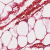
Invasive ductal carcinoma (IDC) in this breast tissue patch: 0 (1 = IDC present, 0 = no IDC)